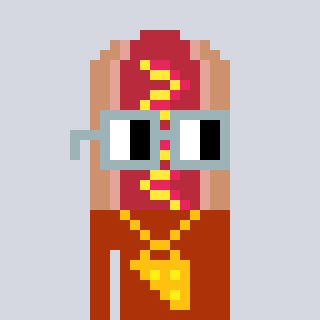
a pixel art character with square dark gray glasses, a hotdog-shaped head and a hotbrown-colored body on a cool background